Field crop: tomato
Growth stage: 2
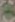
Species: solanum